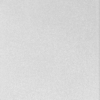
Label: dusty